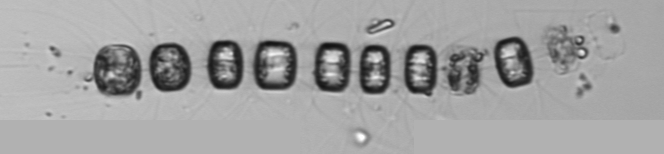
Label: Thalassiosira